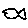
Label: fish